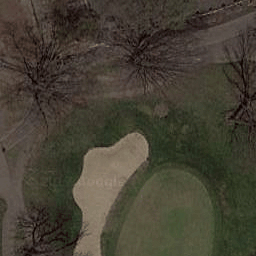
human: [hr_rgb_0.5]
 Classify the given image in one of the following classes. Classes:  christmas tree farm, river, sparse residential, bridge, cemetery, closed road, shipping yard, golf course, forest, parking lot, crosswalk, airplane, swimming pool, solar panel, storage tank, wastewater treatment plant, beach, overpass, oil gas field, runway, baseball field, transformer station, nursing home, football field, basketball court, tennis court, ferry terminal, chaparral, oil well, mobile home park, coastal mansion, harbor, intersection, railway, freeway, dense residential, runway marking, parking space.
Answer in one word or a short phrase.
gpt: golf course